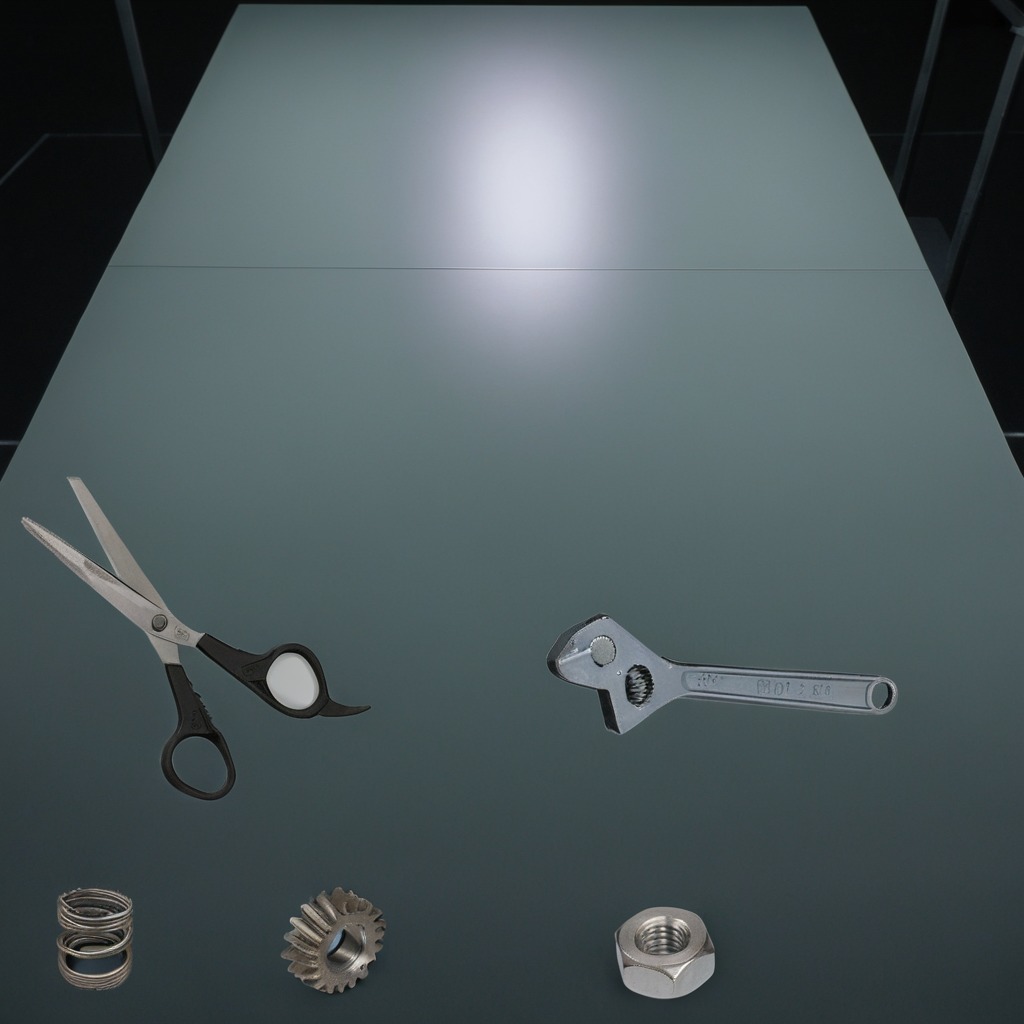
A steel gear with teeth, a coiled metal spring, a metal nut, a pair of scissors, and a wrench are lying on a clean empty table in a railway signal maintenance room lit by harsh overhead fluorescents.